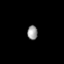
Tissue: prostate
Cell type: T cells
Senescence score: 0.3385
Nuclear area (px): 144
Mean DAPI intensity: 150.306